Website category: game
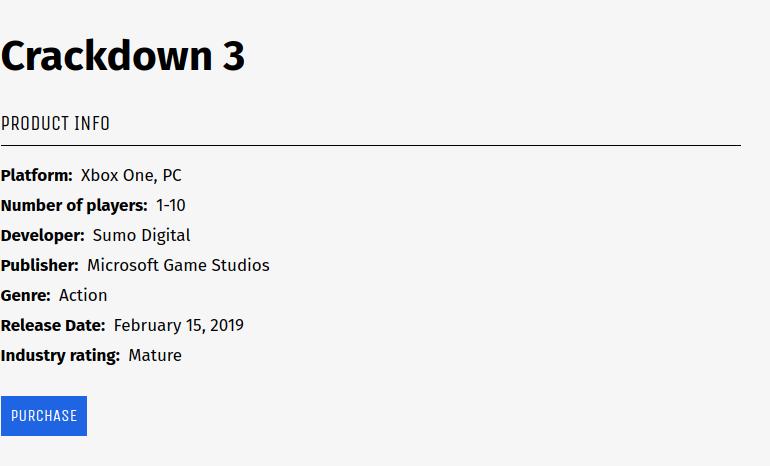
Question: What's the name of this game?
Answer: Crackdown 3

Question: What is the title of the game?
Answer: Crackdown 3

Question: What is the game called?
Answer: Crackdown 3

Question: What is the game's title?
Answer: Crackdown 3

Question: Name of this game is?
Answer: Crackdown 3

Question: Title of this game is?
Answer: Crackdown 3

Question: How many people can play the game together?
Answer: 1-10

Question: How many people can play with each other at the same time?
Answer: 1-10

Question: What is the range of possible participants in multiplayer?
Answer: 1-10

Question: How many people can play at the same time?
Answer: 1-10

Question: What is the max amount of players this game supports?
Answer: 1-10

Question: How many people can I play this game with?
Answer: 1-10

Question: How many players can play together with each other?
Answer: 1-10

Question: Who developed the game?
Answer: Sumo Digital

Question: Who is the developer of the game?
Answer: Sumo Digital

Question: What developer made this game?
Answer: Sumo Digital

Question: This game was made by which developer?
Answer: Sumo Digital

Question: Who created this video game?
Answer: Sumo Digital

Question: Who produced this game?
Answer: Sumo Digital

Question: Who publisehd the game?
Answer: Microsoft Game Studios

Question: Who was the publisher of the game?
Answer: Microsoft Game Studios

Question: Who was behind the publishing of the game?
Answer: Microsoft Game Studios

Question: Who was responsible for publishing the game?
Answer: Microsoft Game Studios

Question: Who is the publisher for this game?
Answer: Microsoft Game Studios

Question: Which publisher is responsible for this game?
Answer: Microsoft Game Studios

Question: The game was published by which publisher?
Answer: Microsoft Game Studios

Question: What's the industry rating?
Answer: Mature

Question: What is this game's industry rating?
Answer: Mature

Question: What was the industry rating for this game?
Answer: Mature

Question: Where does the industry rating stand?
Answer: Mature

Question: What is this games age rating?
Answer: Mature

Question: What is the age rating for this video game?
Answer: Mature

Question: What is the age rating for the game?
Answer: Mature

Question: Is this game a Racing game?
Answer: no

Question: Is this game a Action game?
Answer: yes

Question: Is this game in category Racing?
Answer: no

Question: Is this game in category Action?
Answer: yes

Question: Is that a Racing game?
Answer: no

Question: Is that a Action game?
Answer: yes

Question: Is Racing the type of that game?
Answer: no

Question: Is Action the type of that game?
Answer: yes

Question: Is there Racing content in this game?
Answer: no

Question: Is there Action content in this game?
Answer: yes

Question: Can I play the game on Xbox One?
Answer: yes

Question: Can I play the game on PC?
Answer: yes

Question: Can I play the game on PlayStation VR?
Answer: no

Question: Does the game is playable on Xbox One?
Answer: yes

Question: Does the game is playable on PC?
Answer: yes

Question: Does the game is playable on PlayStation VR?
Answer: no

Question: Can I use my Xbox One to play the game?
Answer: yes

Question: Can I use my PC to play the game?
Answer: yes

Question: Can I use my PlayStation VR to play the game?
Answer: no

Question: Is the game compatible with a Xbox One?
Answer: yes

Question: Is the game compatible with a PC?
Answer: yes

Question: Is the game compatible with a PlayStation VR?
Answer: no